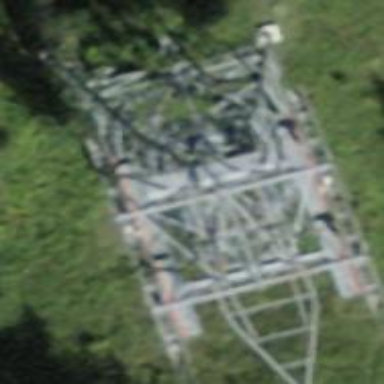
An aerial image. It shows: Pylon used for aerialway.